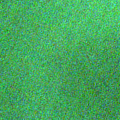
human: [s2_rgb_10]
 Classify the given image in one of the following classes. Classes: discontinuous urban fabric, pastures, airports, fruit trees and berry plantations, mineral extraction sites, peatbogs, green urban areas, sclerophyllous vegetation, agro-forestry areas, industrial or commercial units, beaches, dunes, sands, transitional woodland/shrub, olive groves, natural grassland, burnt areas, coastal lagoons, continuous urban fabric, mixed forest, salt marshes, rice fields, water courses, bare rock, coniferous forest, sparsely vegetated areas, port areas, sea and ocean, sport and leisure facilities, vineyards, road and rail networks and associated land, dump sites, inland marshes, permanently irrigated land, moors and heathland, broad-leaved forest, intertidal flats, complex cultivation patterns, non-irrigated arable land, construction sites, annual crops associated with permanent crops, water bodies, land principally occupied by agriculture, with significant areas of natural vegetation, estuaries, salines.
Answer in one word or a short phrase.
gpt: sea and ocean